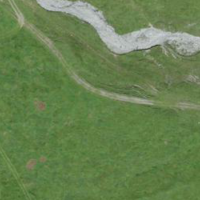
EUNIS habitat code: 23
Species observed at this site:
Phyteuma orbiculare